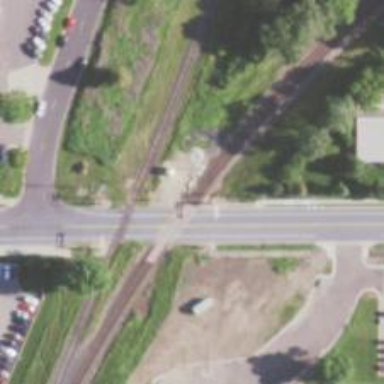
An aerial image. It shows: Railway crossing with lights and saltire markers.